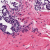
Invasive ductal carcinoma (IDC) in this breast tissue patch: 0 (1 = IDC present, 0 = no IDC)